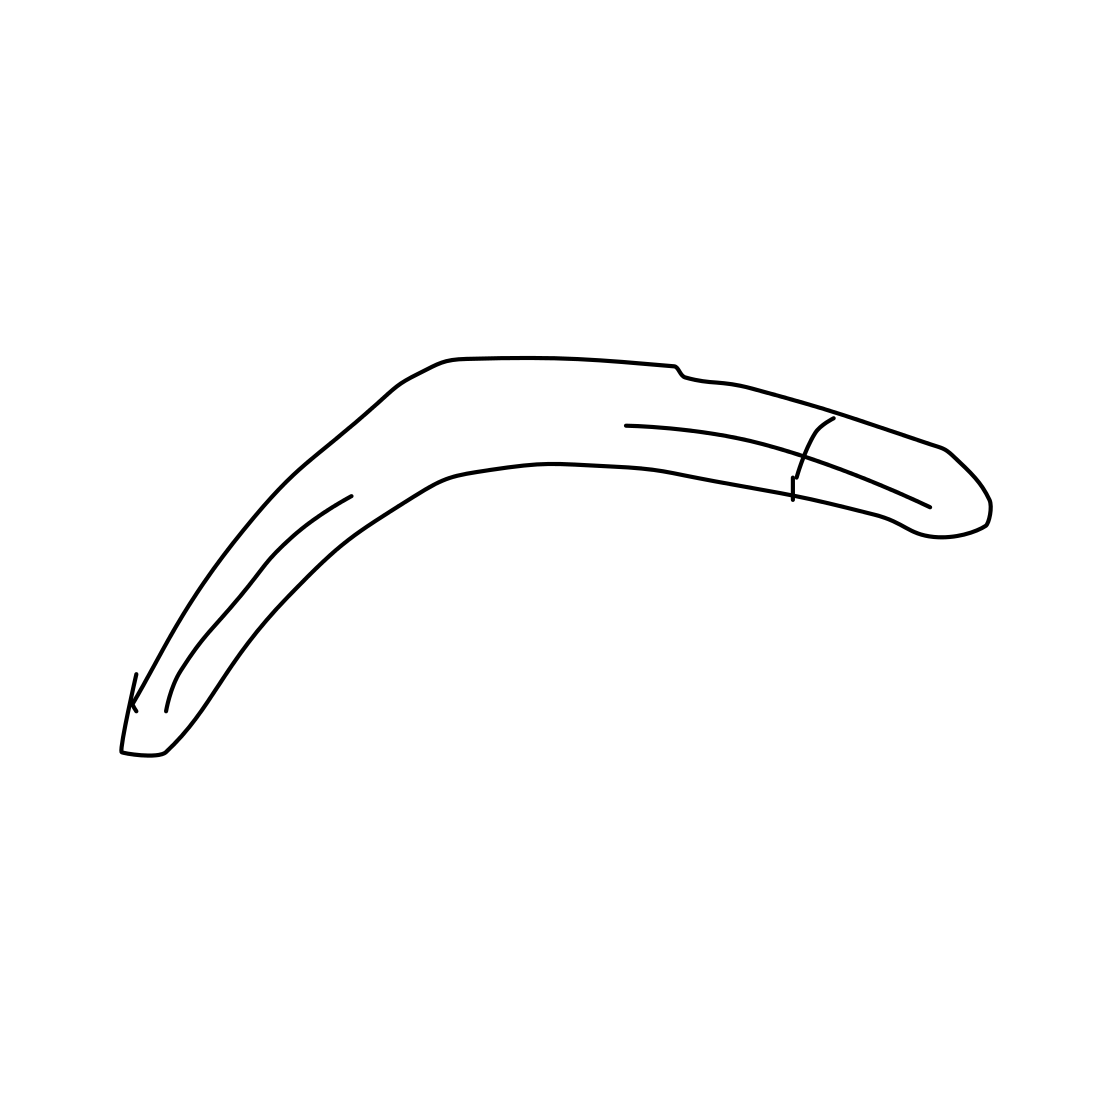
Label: boomerang